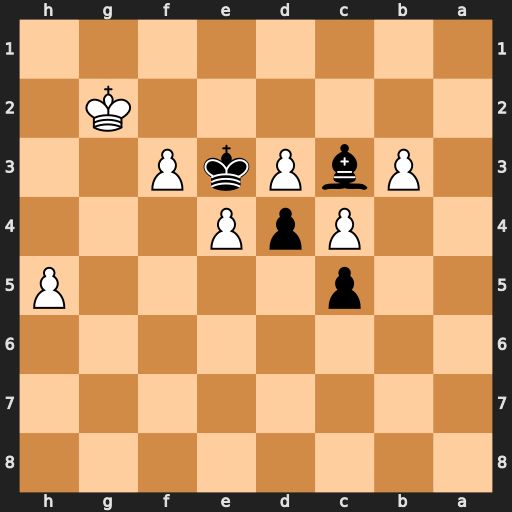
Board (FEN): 8/8/8/2p4P/2PpP3/1PbPkP2/6K1/8
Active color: b
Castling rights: -
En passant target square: -
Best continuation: Kxd3 e5 Kc2 e6 d3 e7 d2 e8=Q d1=Q